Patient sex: M
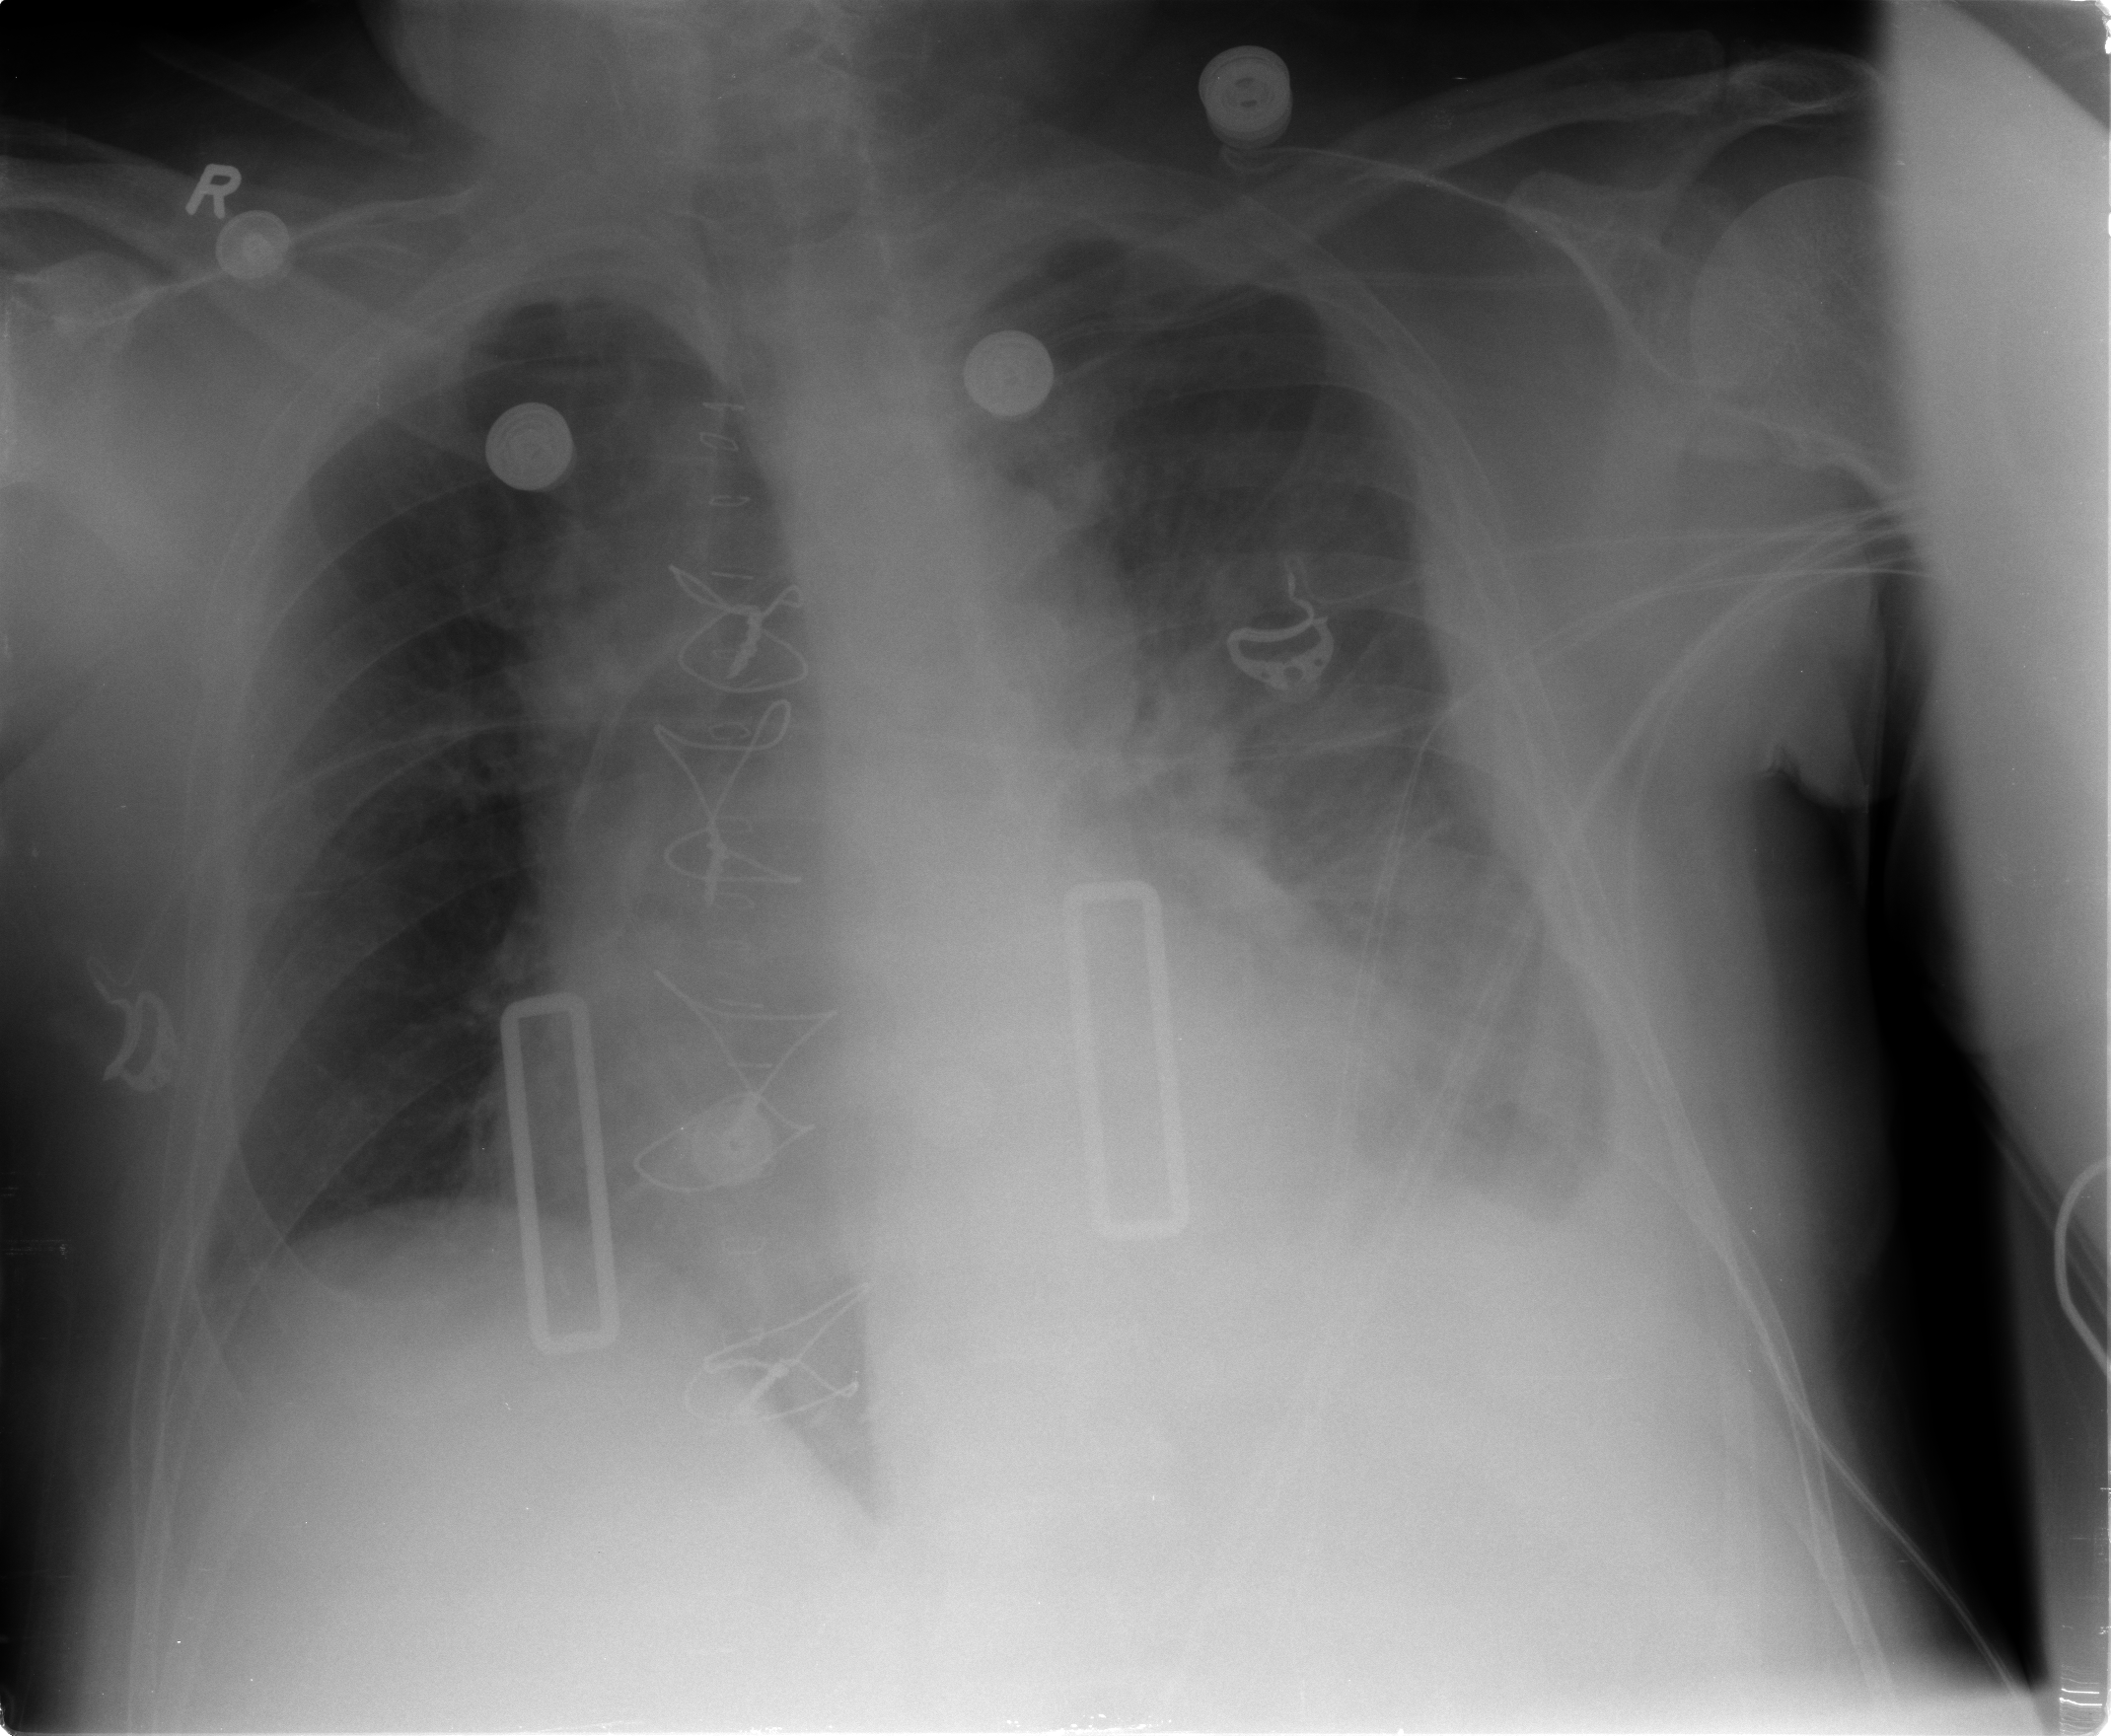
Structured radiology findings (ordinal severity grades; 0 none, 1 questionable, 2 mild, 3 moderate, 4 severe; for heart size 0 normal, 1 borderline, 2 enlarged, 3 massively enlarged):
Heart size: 2
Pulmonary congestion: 2
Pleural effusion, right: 0
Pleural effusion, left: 3
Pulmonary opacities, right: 0
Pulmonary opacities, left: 2
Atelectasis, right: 1
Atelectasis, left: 2